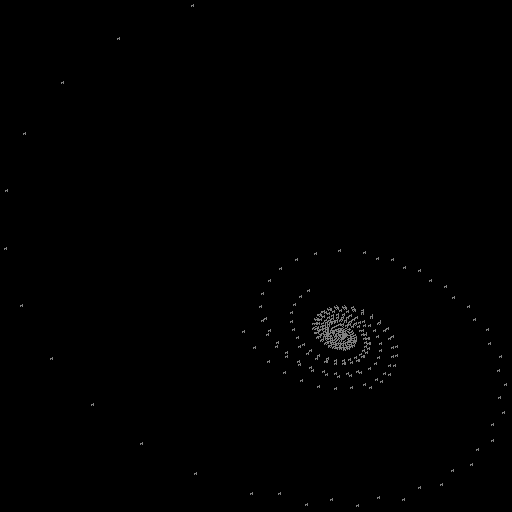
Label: sunflower